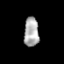
Tissue: prostate
Cell type: T cells
Senescence score: 0.3591
Nuclear area (px): 421
Mean DAPI intensity: 175.226